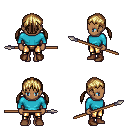
a pixel art fantasy rpg character, female body template, human, dark skin, teal long-sleeve shirt, gold greaves, blonde twin-tailed hairstyle, brown shoes, spear, four views (front, back, left, right), 2x2 character sprite sheet, small pixel art, hard edges, no anti-aliasing